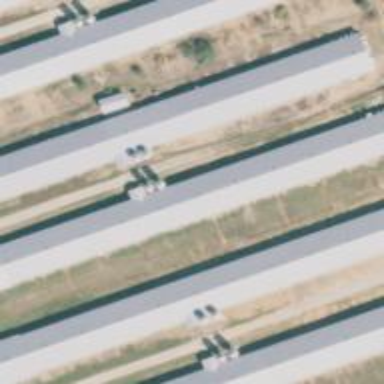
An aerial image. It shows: Poultry house.